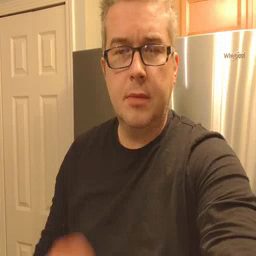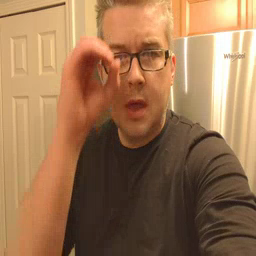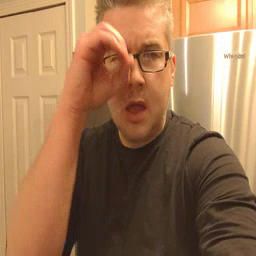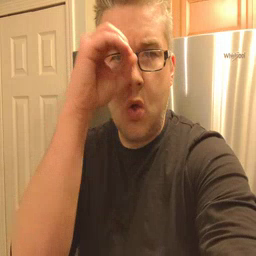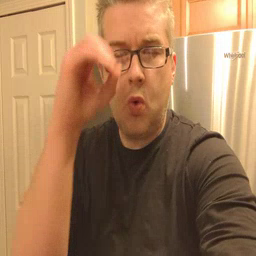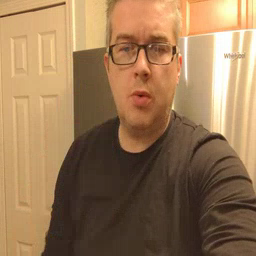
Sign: owl